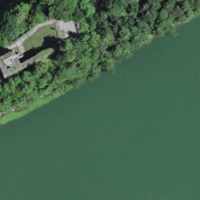
EUNIS habitat code: 14
Species observed at this site:
Lathyrus vernus